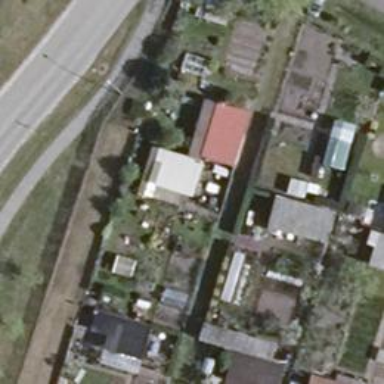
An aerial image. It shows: Plot in the allotments.